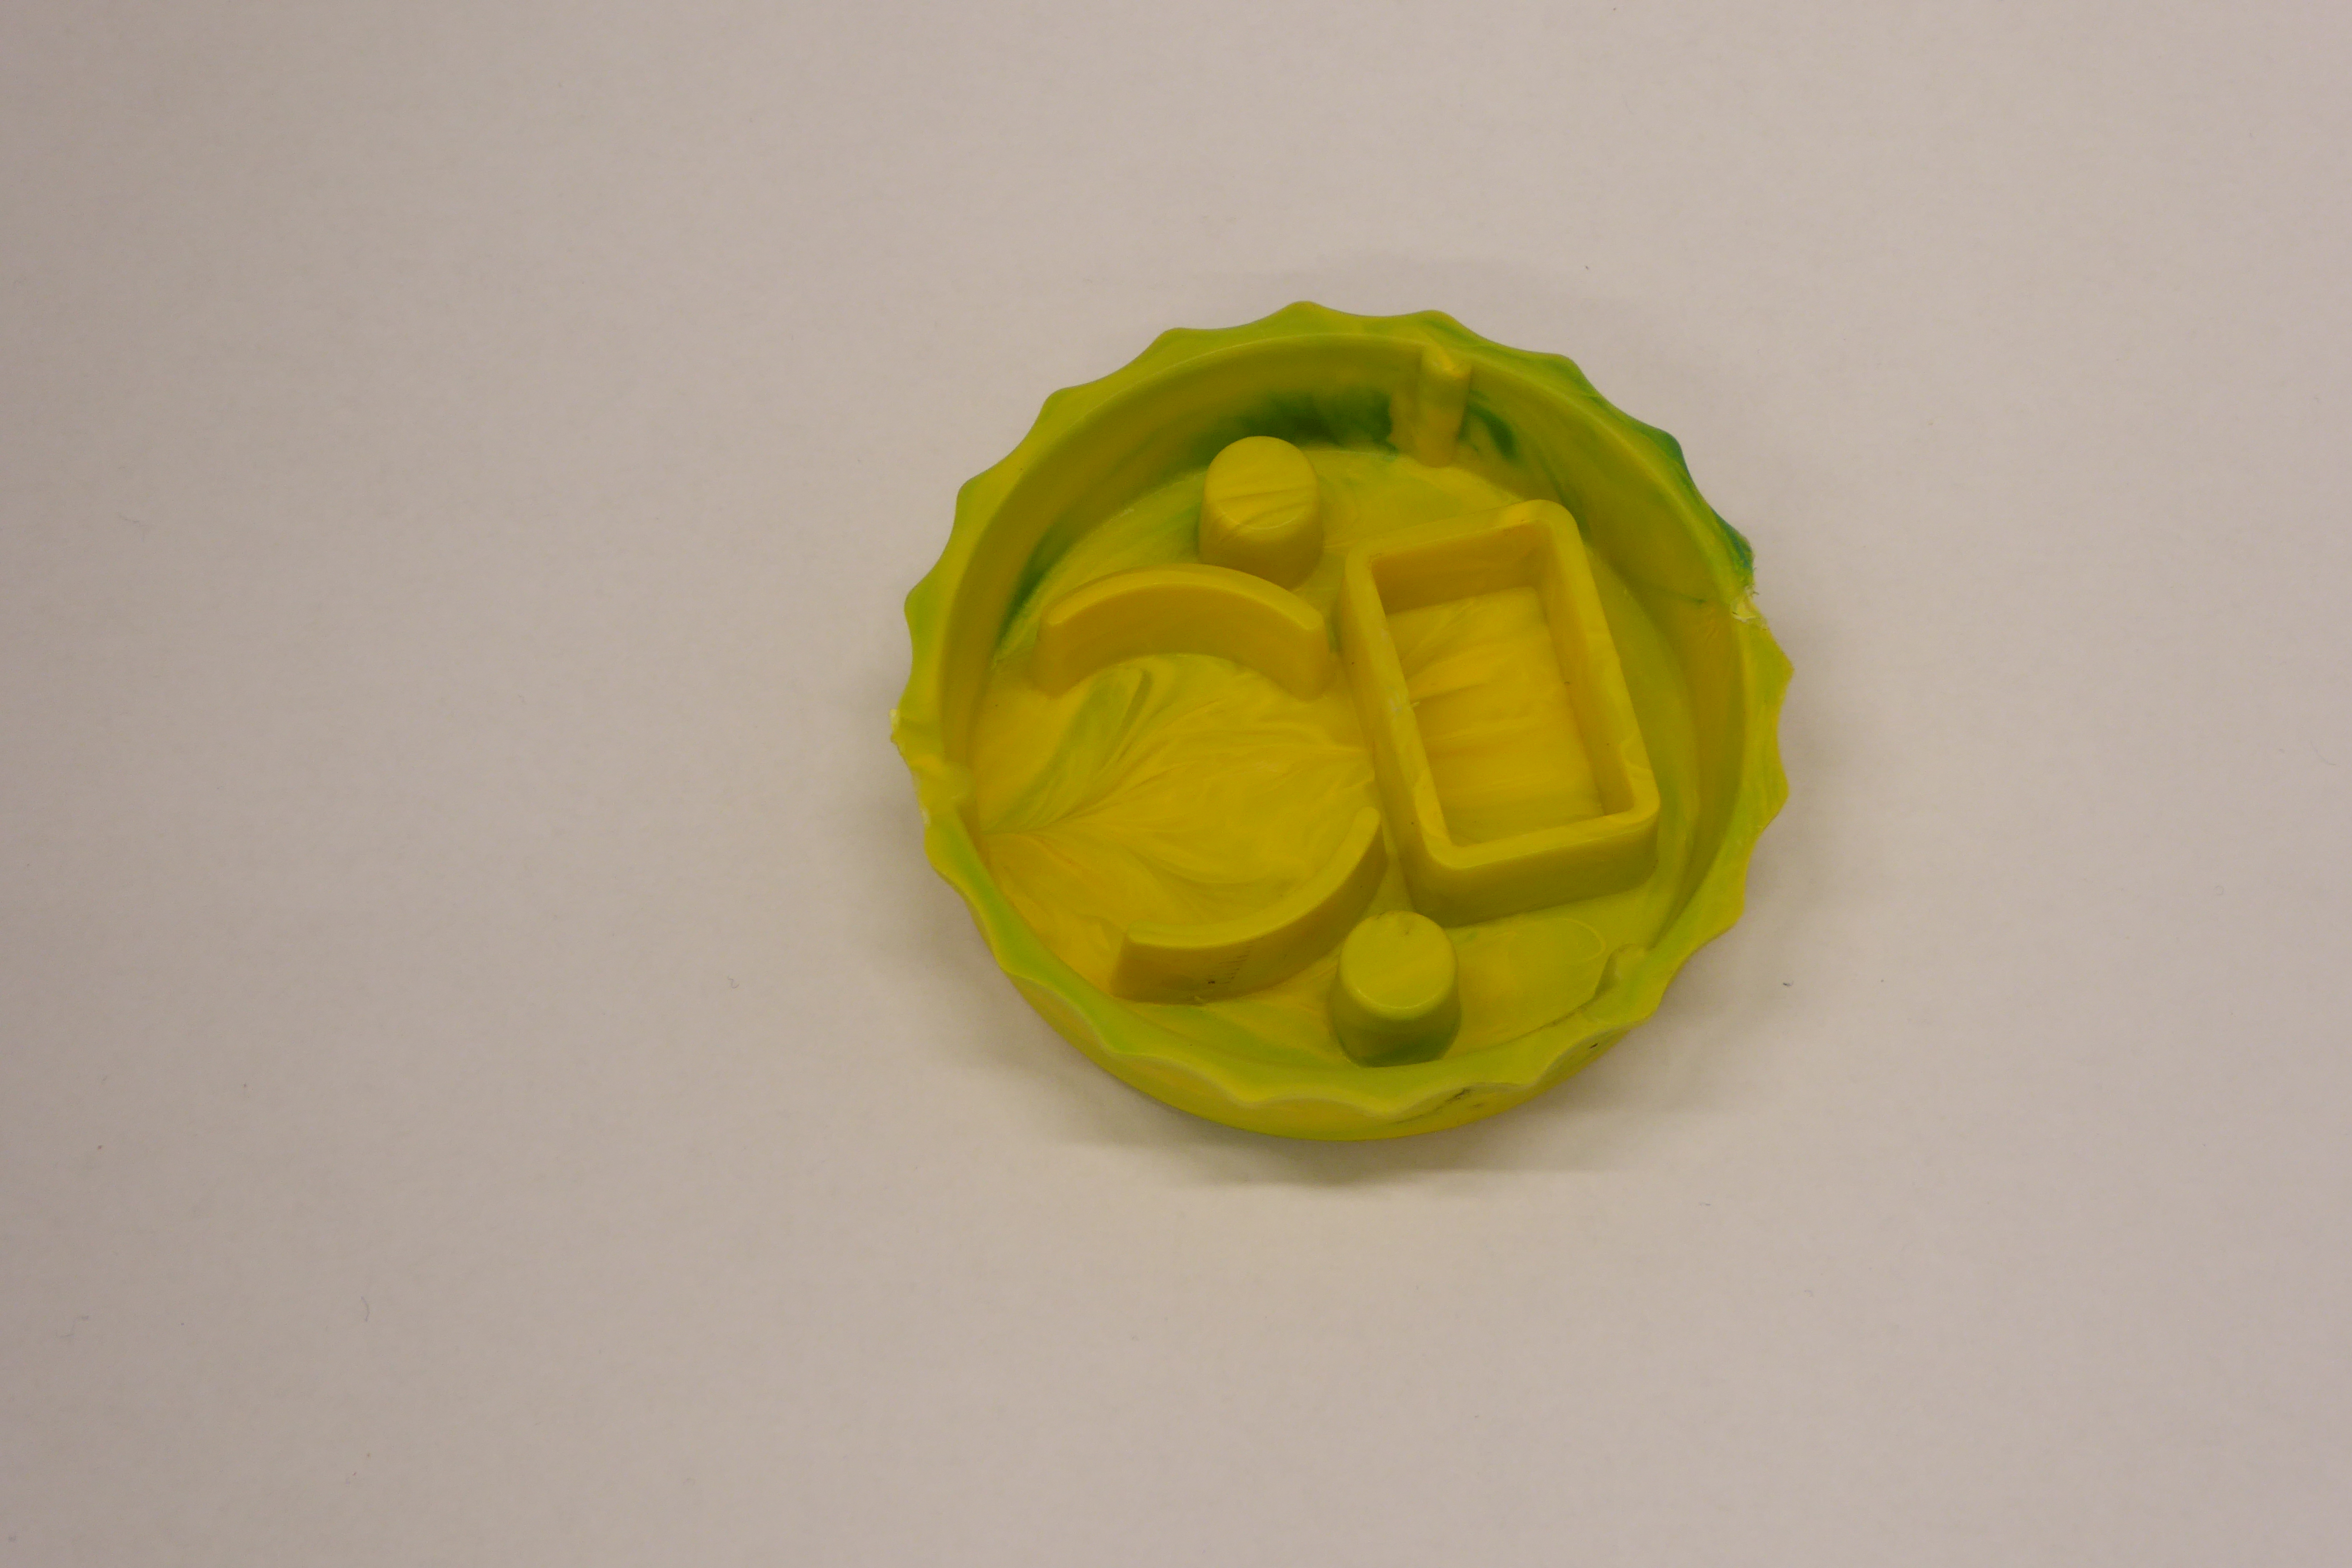
Label: Bottle Opener - Cover